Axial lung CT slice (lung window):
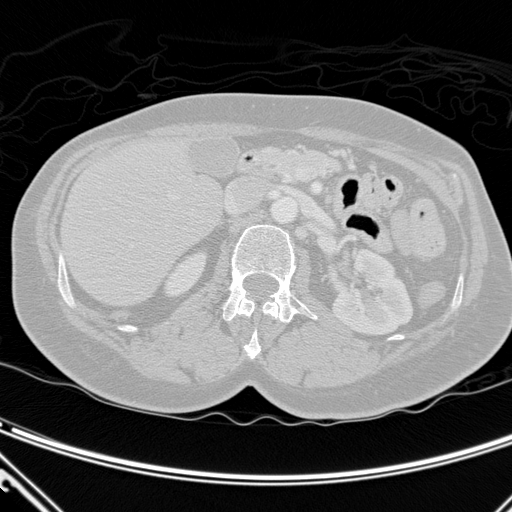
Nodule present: no